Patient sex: M
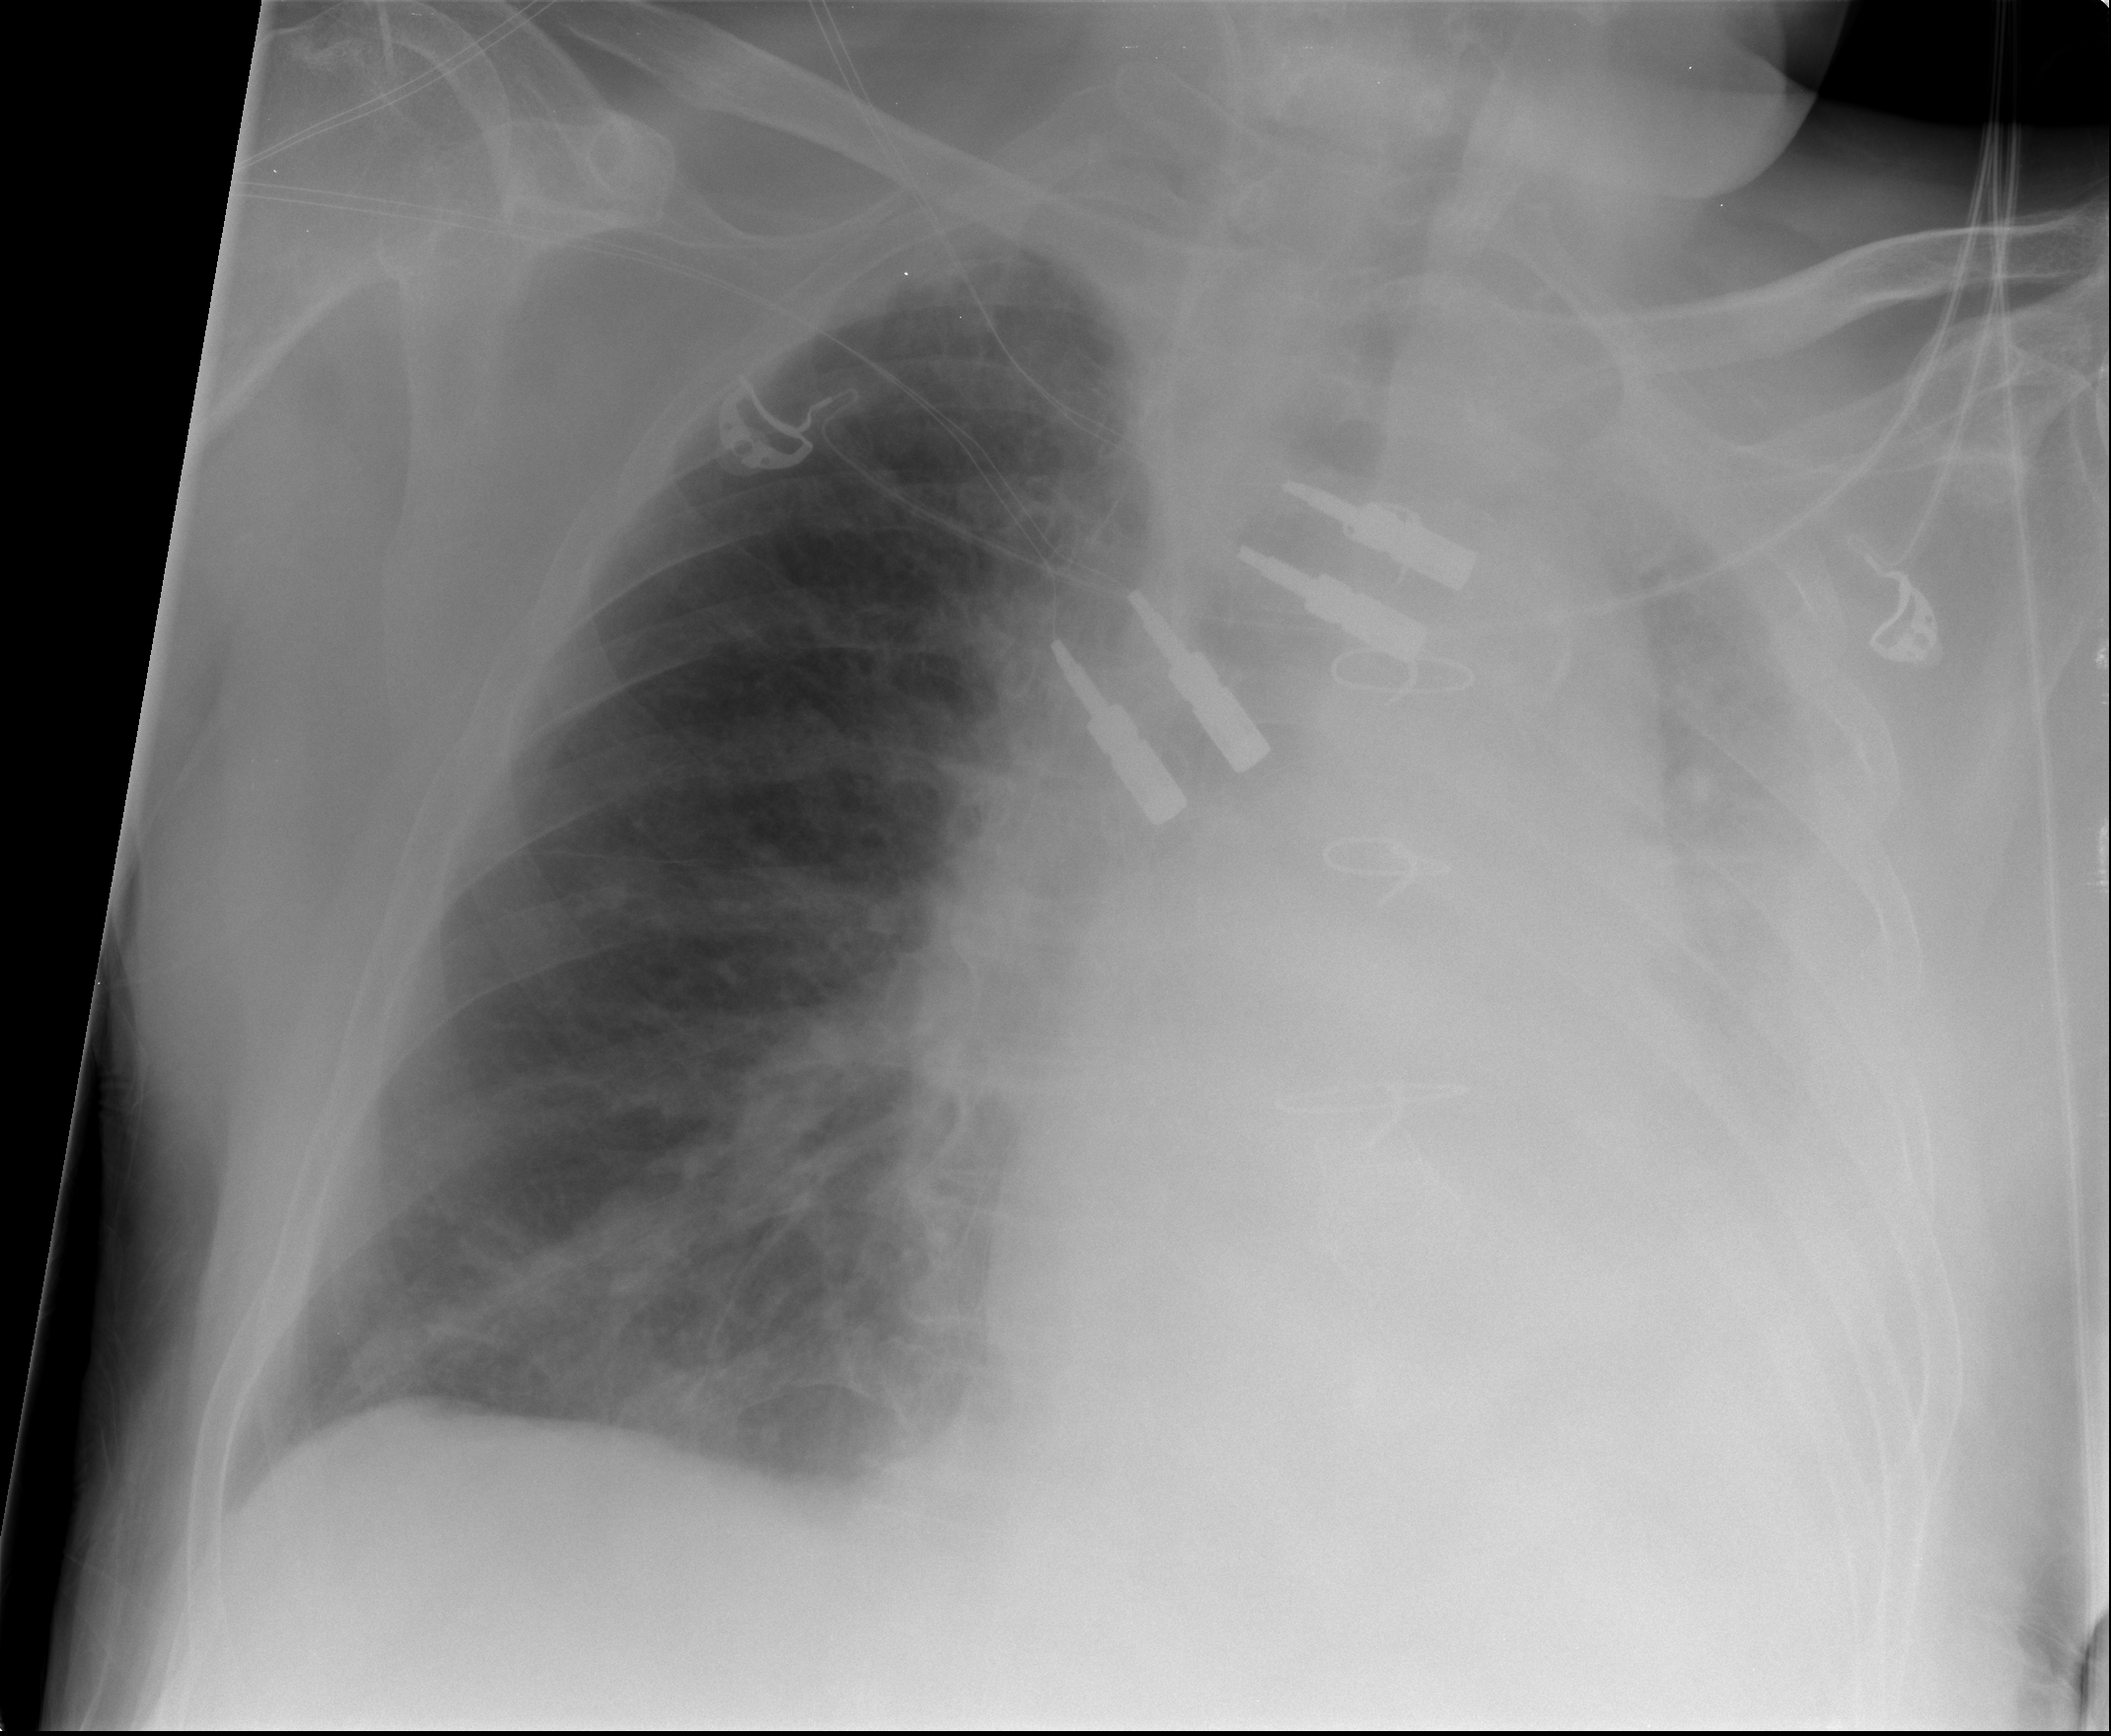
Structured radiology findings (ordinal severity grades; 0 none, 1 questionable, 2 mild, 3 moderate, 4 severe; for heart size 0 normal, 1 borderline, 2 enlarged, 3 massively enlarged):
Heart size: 1
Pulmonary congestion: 1
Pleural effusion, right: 0
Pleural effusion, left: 3
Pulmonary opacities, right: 0
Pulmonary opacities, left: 2
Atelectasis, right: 2
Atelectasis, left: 3